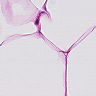
Metastatic tissue present: no